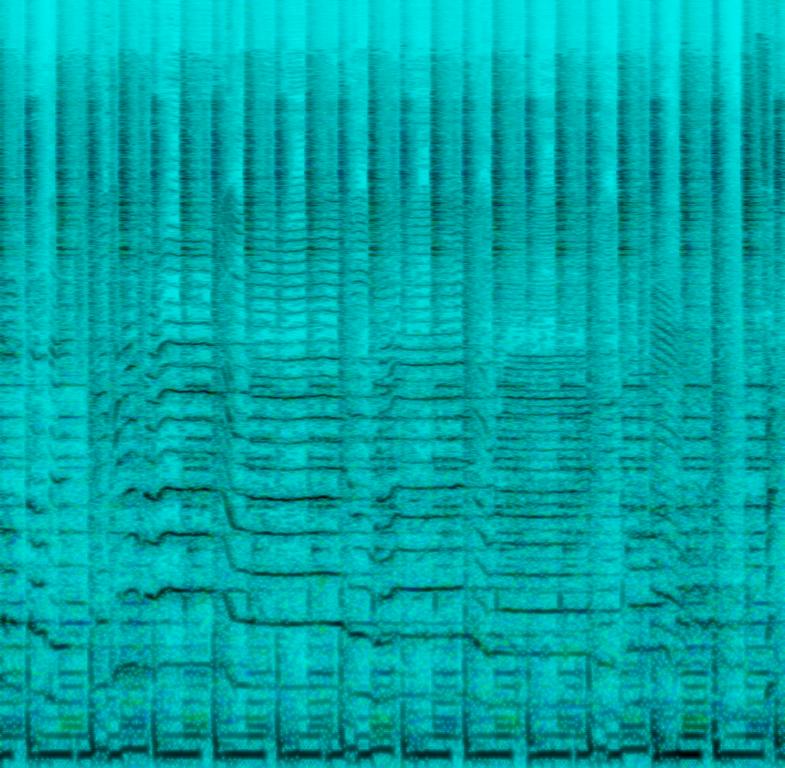
A male singer sings this melody with a backup singer singing rapping vocals. The song is medium tempo, with a steady drumming rhythm, groovy bass line and keyboard accompaniment. The song is groovy and exciting. The song is a retro reggae song but has a poor audio quality.